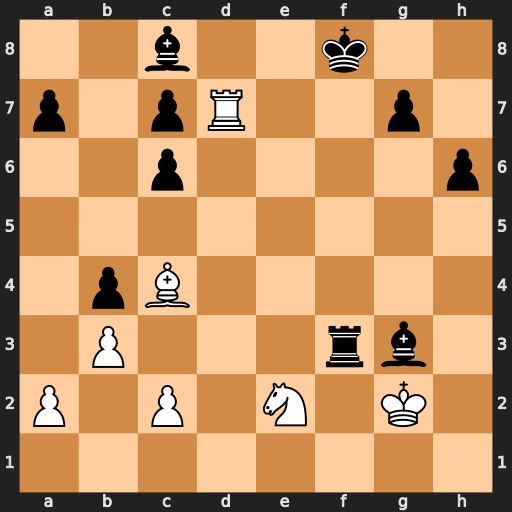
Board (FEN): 2b2k2/p1pR2p1/2p4p/8/1pB5/1P3rb1/P1P1N1K1/8
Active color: w
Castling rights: -
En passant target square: -
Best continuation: Rd8+ Ke7 Rxc8